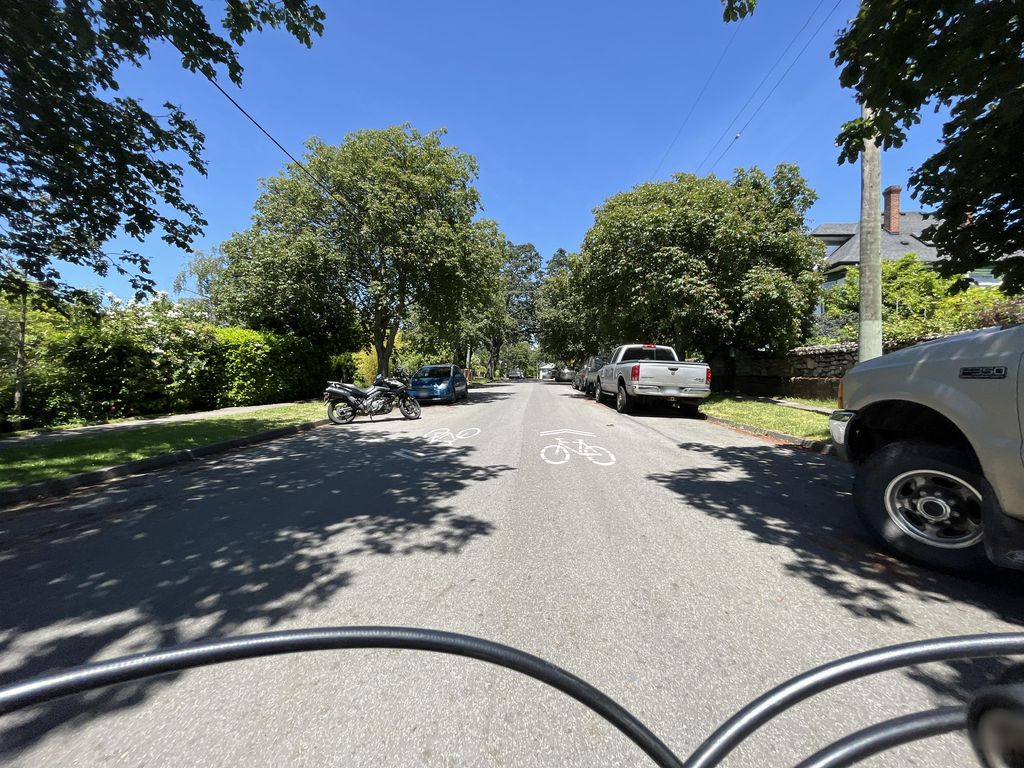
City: victoria